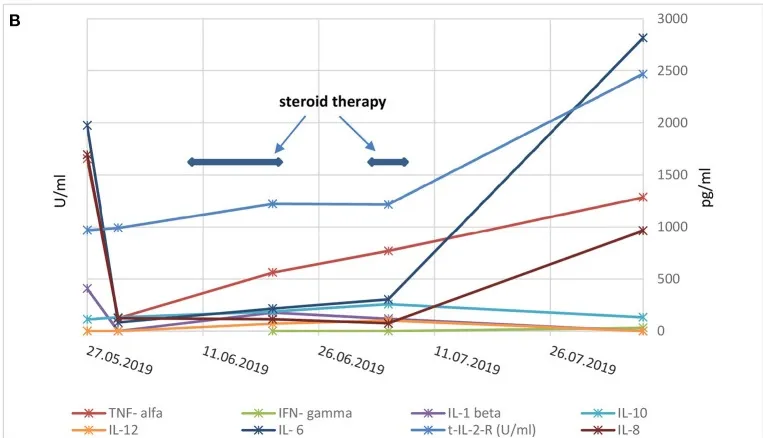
(B) Cytokine concentrations after mesenchymal stem cells application (in U/mL for soluble interleukin 2 receptor and in pg/mL for other cytokines). Time frame of corticosteroid treatment is marked with arrows; Legend: TNF, tumor necrosis factor; IL, interleukin; s-IL-2-R, soluble interleukin 2 receptor; IFN, interferon.
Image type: pathology (immunostaining)